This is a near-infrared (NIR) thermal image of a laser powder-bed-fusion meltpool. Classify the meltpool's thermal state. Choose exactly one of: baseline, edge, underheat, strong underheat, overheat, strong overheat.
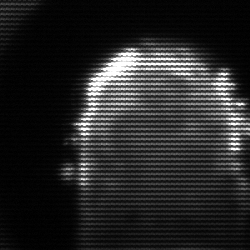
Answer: baseline